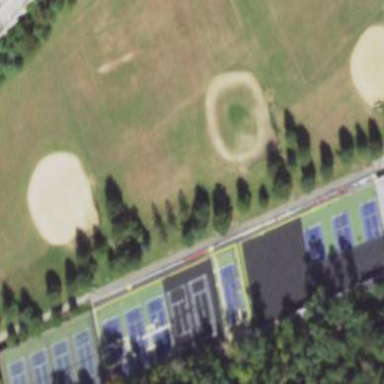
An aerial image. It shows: Baseball pitch for leisure land activities.